Interaction volume radius: 10 \u00c5
Interaction volume height: 15 \u00c5
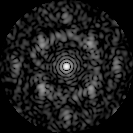
Disorder parameter: 0.6322